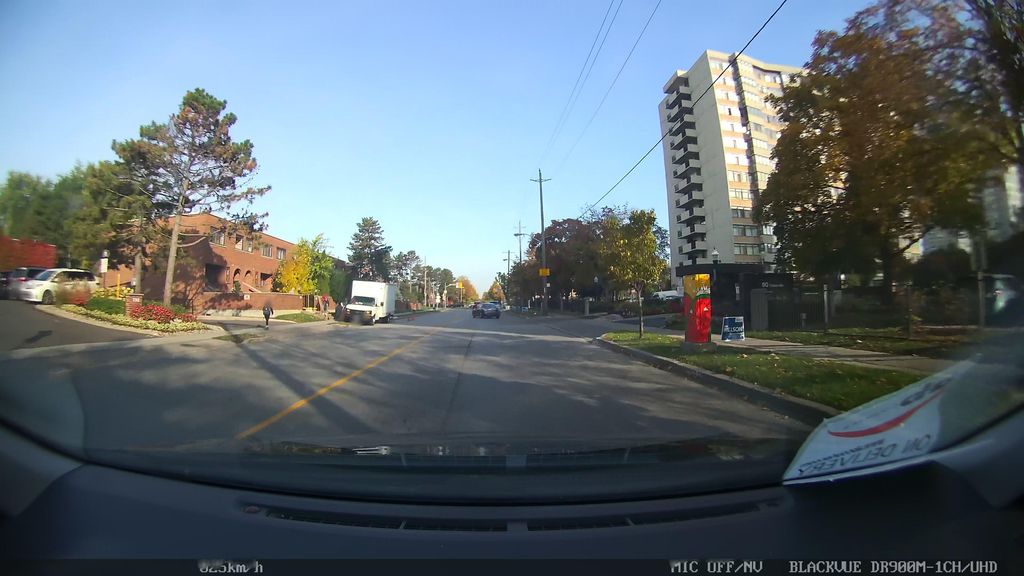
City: toronto